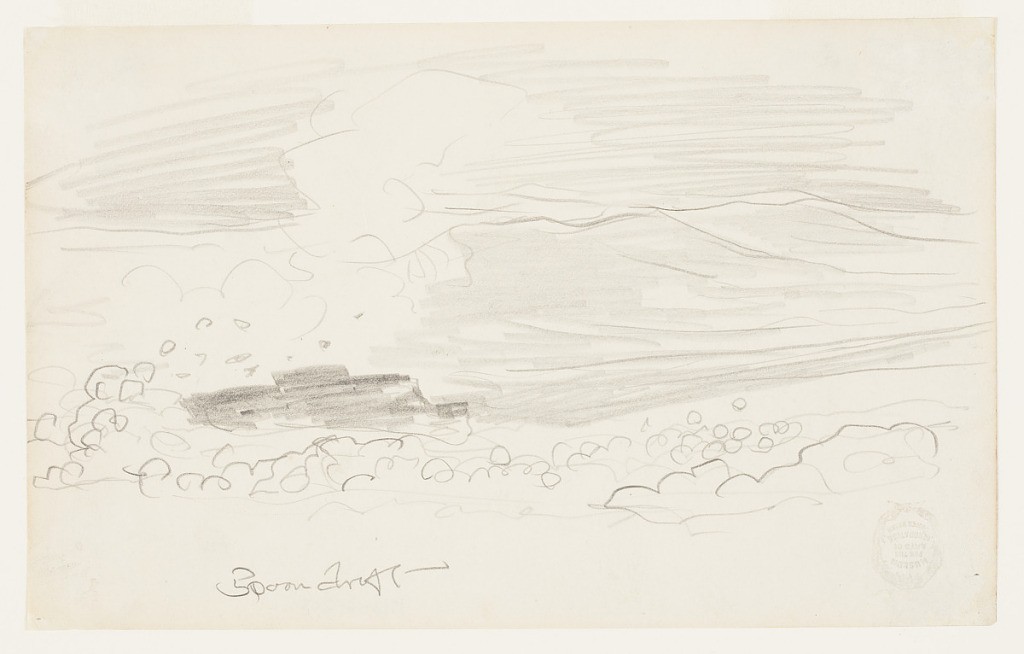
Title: "Spoondrift," Heavy Sea, Prout's Neck
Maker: Winslow Homer, American, 1836–1910
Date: ca. 1909
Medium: Graphite on paper
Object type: Drawing
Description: View of a wave crashing on a rocky shoreline.